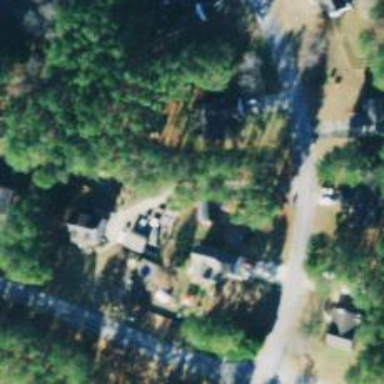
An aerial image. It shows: Driveway.